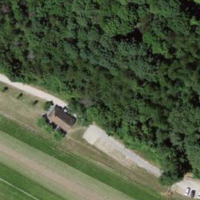
EUNIS habitat code: 52
Species observed at this site:
Euonymus europaeus
Clematis vitalba